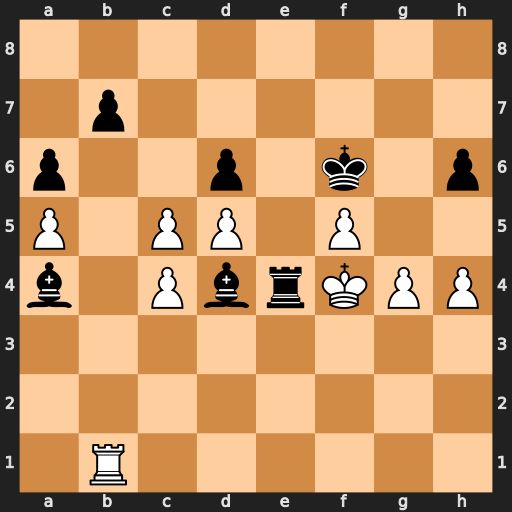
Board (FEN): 8/1p6/p2p1k1p/P1PP1P2/b1PbrKPP/8/8/1R6
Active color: w
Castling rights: -
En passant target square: -
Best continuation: Kxe4 Bc2+ Kxd4